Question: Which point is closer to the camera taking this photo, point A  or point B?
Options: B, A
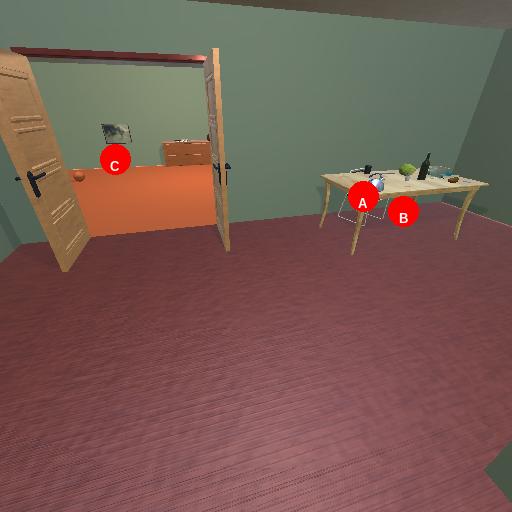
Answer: B